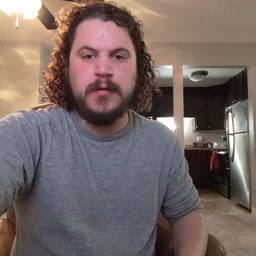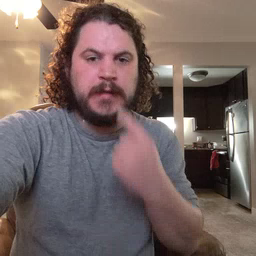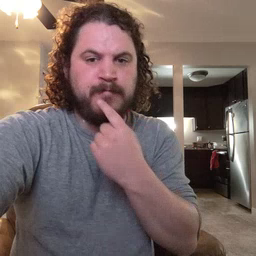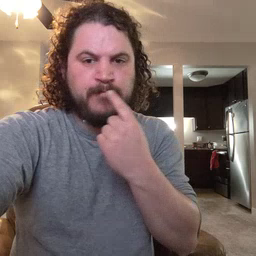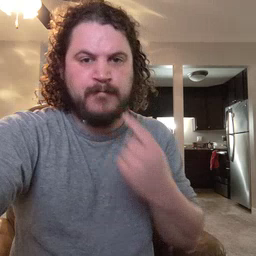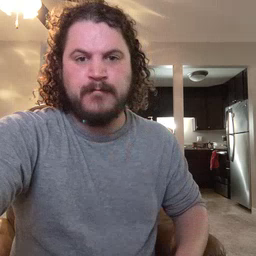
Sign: lips